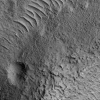
Atmospheric dust classification: not_dusty